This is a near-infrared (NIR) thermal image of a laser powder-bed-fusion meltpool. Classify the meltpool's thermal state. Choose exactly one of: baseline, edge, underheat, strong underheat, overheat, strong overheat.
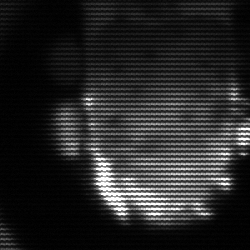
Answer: baseline